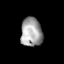
Tissue: prostate
Cell type: T cells
Senescence score: 0.2858
Nuclear area (px): 606
Mean DAPI intensity: 162.792